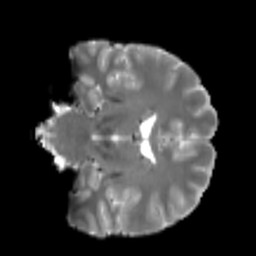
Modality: T2w
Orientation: coronal
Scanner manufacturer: siemens
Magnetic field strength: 3 T
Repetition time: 4 s
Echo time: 0.0594 s